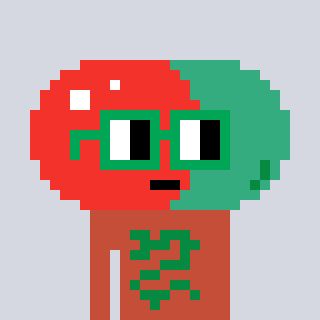
a pixel art character with square green glasses, a pill-shaped head and a rust-colored body on a cool background